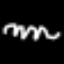
Label: squiggle